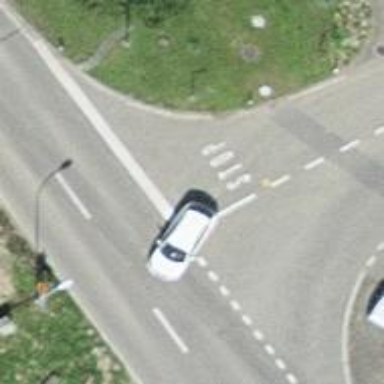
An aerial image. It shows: Road with stop sign.